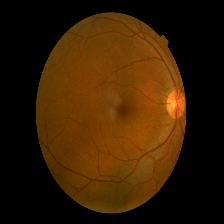
Diabetic retinopathy grade: Mild